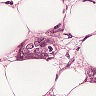
Metastatic tissue present: yes